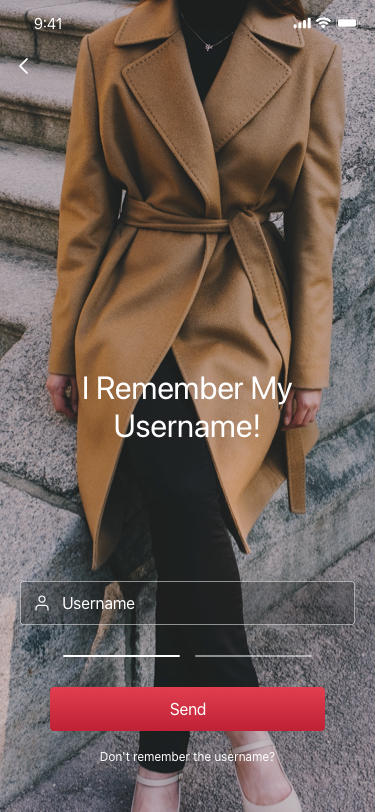
Text in this UI design:
Don't remember the username?